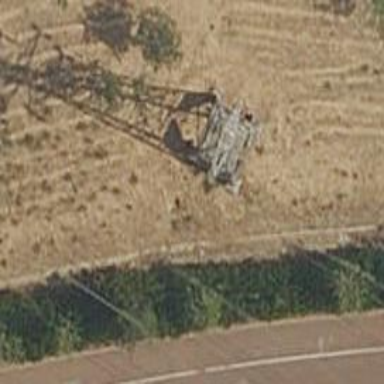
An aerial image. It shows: Lattice structure tower used for power transmission.